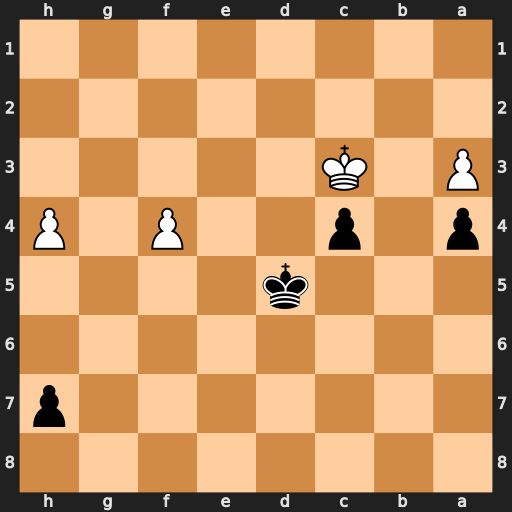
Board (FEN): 8/7p/8/3k4/p1p2P1P/P1K5/8/8
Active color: b
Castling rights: -
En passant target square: -
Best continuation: h5 Kb4 Ke4 Kxc4 Kxf4